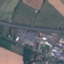
Land use / land cover class: Highway